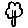
Label: tree